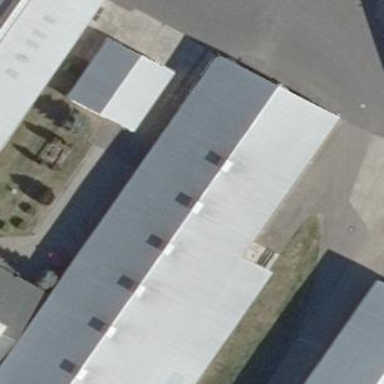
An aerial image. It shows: Part of building.